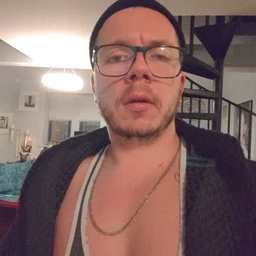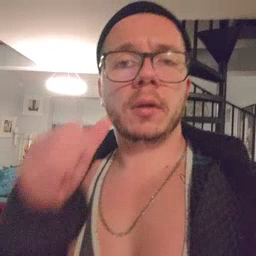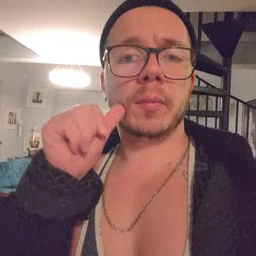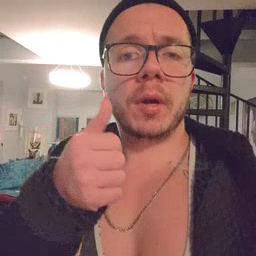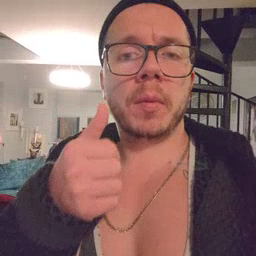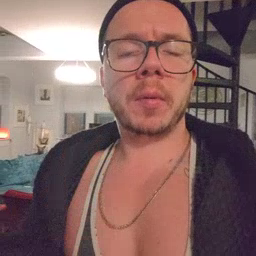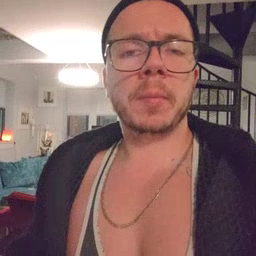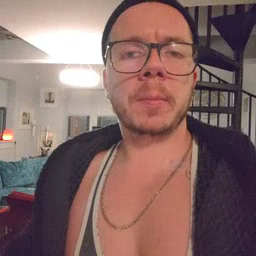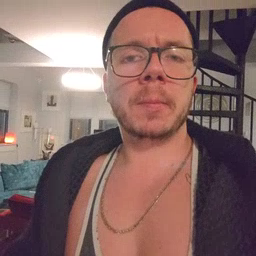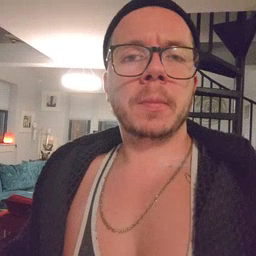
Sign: tomorrow